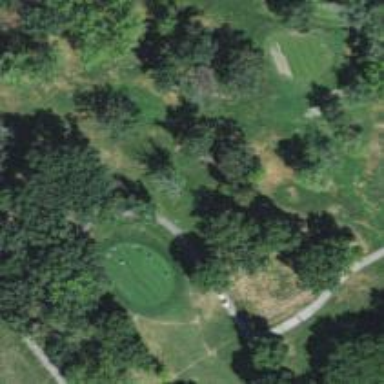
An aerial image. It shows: Service road used as golf cart path.